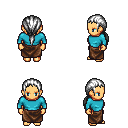
a pixel art fantasy rpg character, female body template, human, tanned skin, teal long-sleeve shirt, robe skirt, white ponytail hairstyle, four views (front, back, left, right), 2x2 character sprite sheet, small pixel art, hard edges, no anti-aliasing